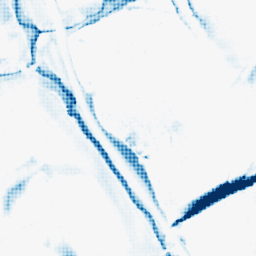
Category: morphological
Decomposition family: morphological_diamond
Decomposition parameters: operation: closing
radius: 15
Upsampling method: sinc_hamming
Upsampling parameters: scale: 8
kernel_size: 8
Upsampling scale: 8